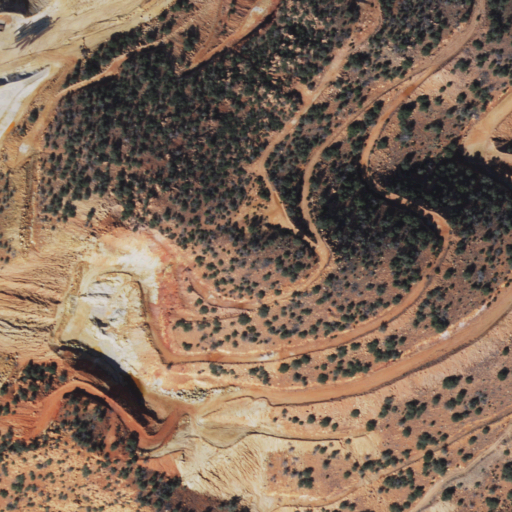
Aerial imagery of mountain in Arizona named Copper King Hill containing shrub, evergreen forest, and barren land